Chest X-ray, PA view. Patient: 72 years old, sex M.
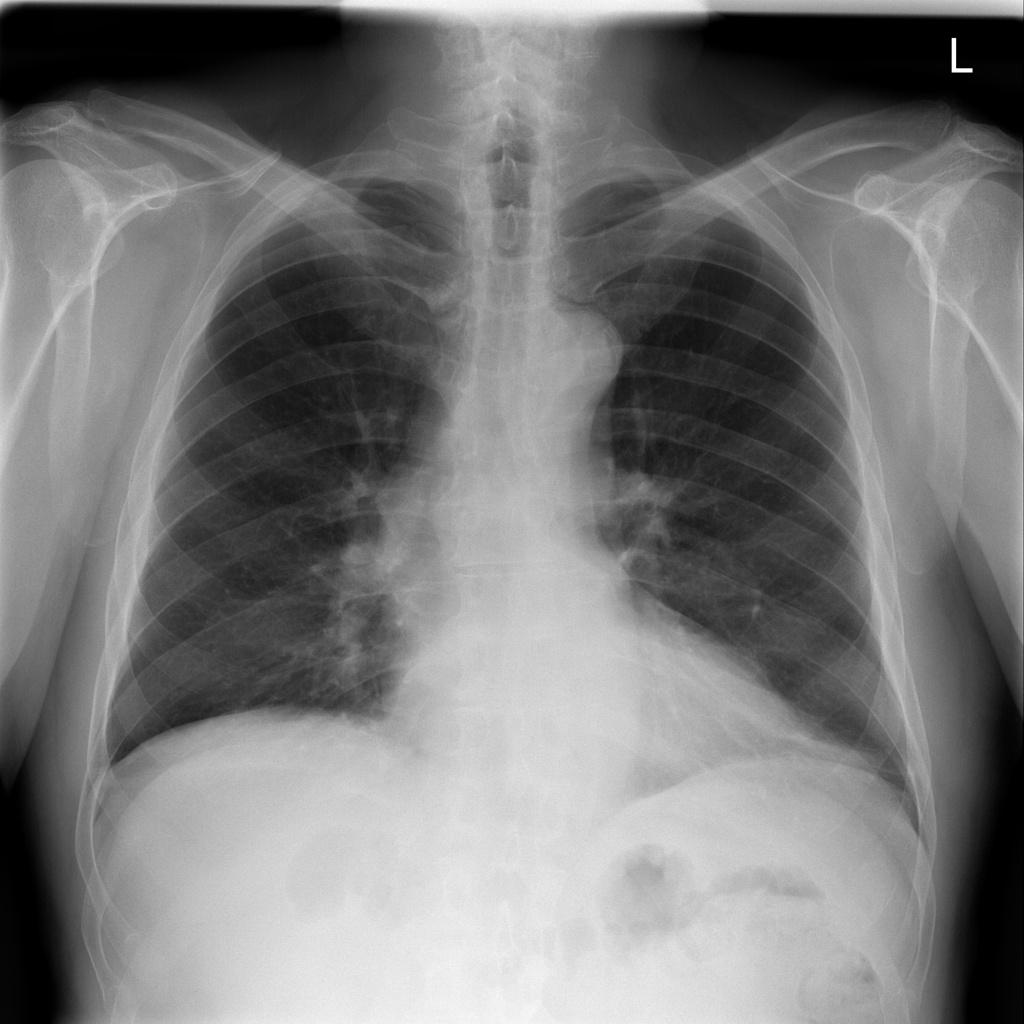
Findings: No Finding